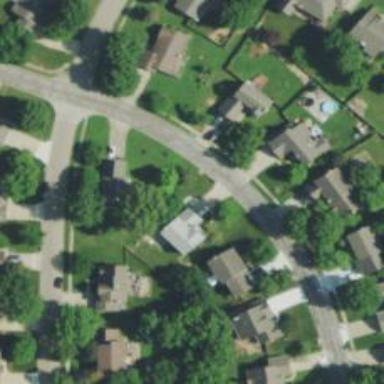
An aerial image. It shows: Residential area consisting of single-family homes.